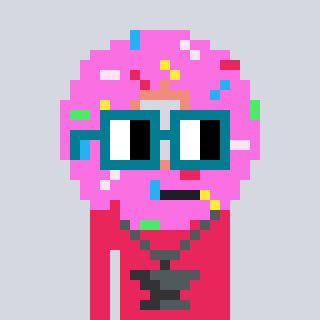
a pixel art character with square dark green glasses, a doughnut-shaped head and a redpinkish-colored body on a cool background